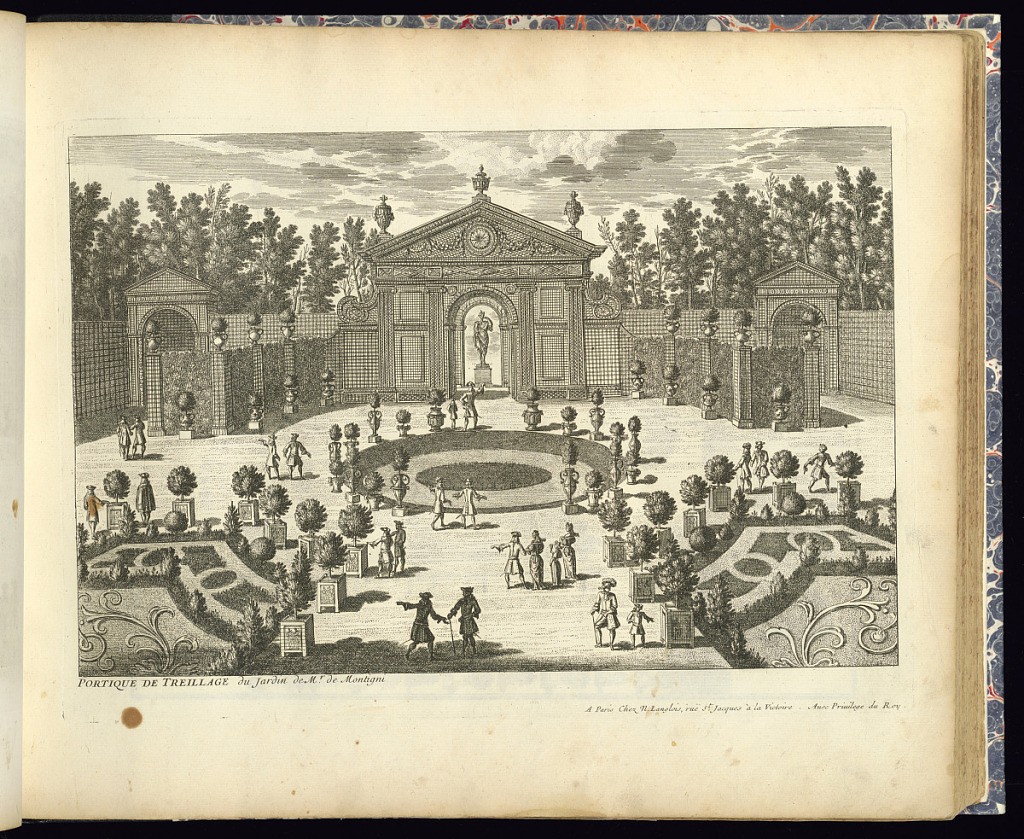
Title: PORTIQUE DE TREILLAGE du Jardin de Mr. de Montigni
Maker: Gabriel Perelle, French, 1604–1677
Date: late 17th century
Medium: Etching on laid paper
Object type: Print
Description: View of a garden framed by a trellis/ lattice portico with a central arch framing a statue on a pedestal. The façade of the portico features four pilasters, a pediment, and vase finials. Trellis/ lattice walls framing an inner garden featuring small trees in square boxes, parterre planting, planted vases, and figures strolling throughout the paths. The plate is titled.